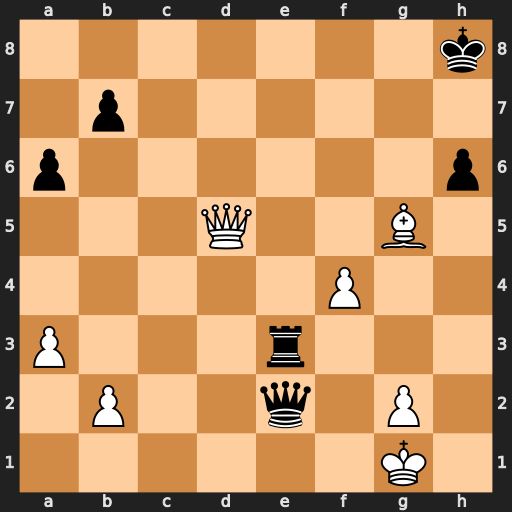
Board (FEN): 7k/1p6/p6p/3Q2B1/5P2/P3r3/1P2q1P1/6K1
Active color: w
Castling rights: -
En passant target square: -
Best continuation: Bf6+ Kh7 Qf7#